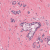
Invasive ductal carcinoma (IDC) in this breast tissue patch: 0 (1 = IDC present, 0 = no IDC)